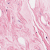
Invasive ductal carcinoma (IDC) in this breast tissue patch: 0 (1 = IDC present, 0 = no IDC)